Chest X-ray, PA view. Patient: 80 years old, sex F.
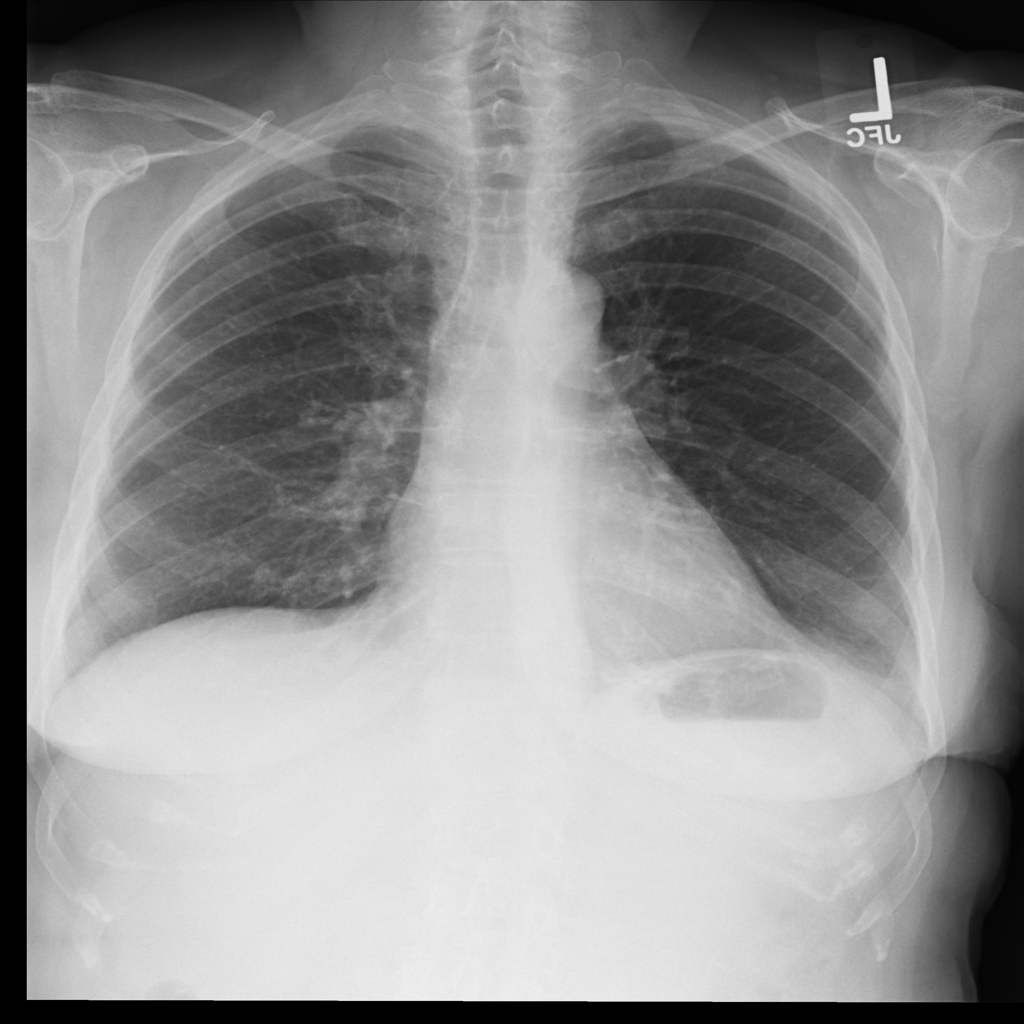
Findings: Infiltration